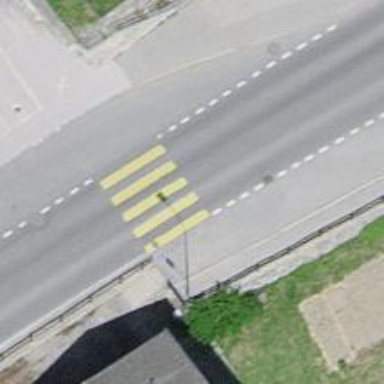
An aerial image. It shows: Uncontrolled crossing on the road.